Field crop: maize
Growth stage: 2
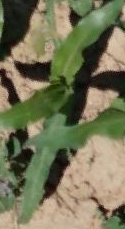
Species: maize